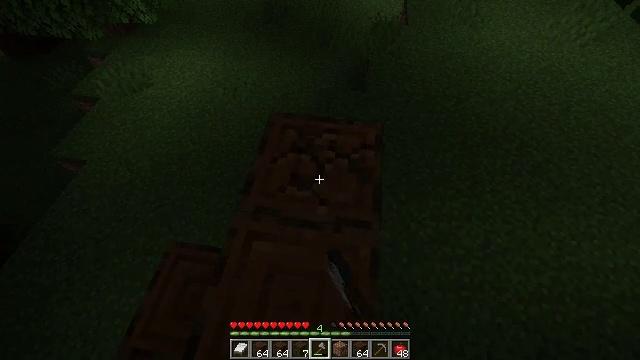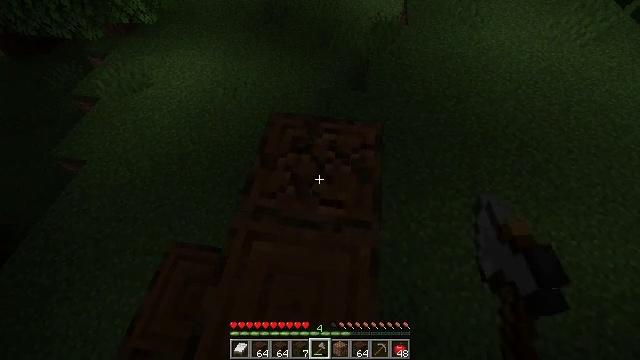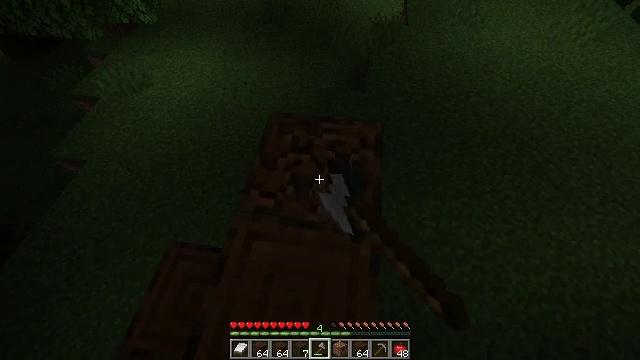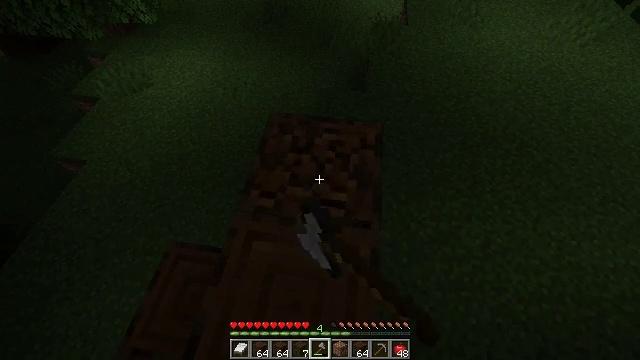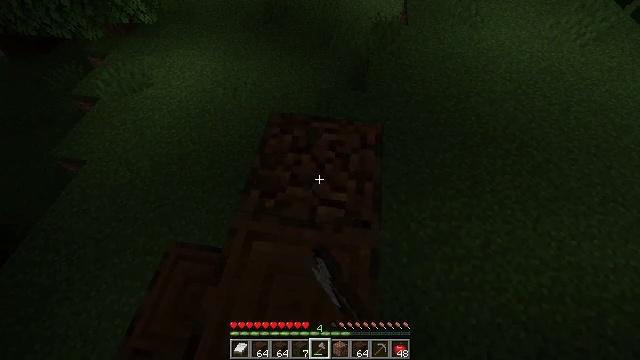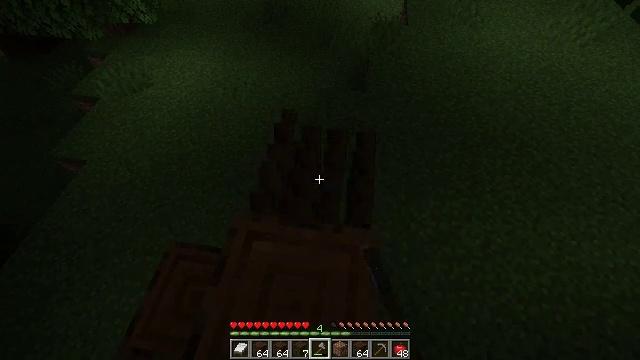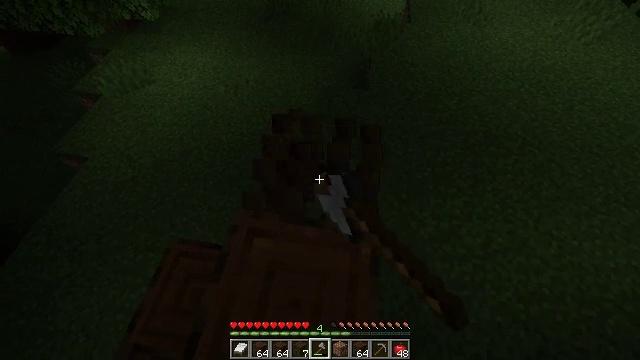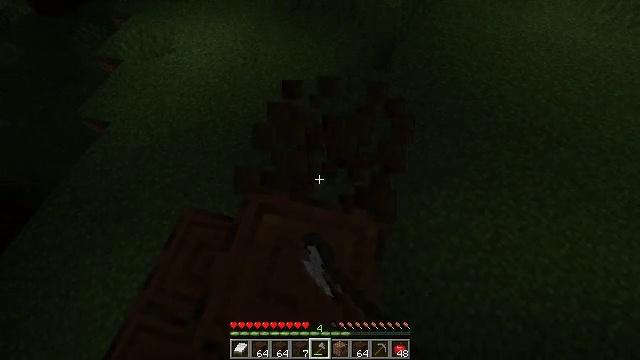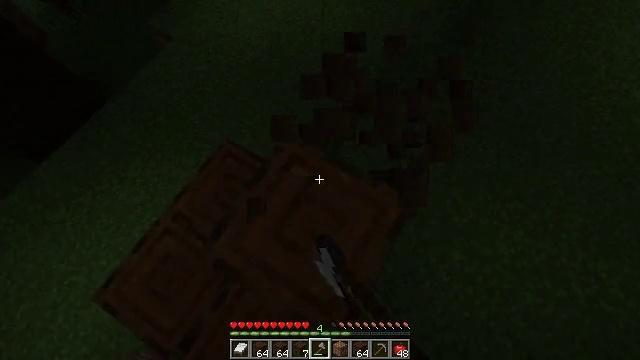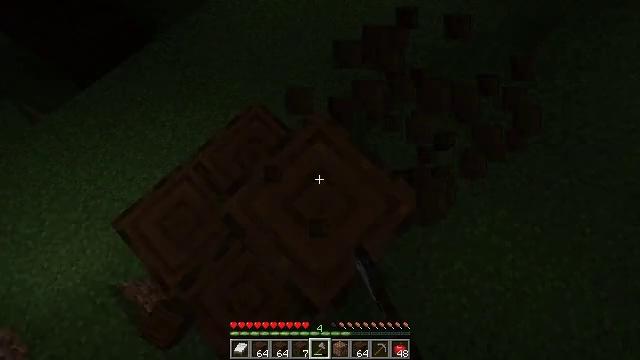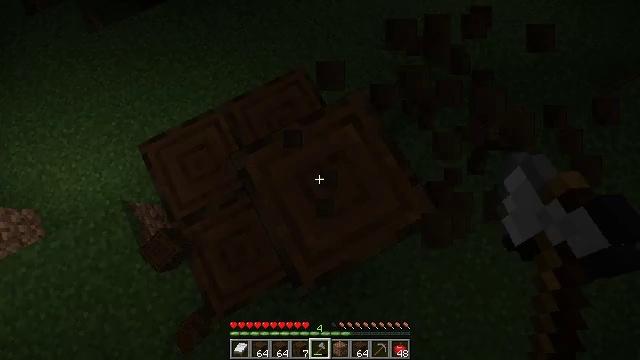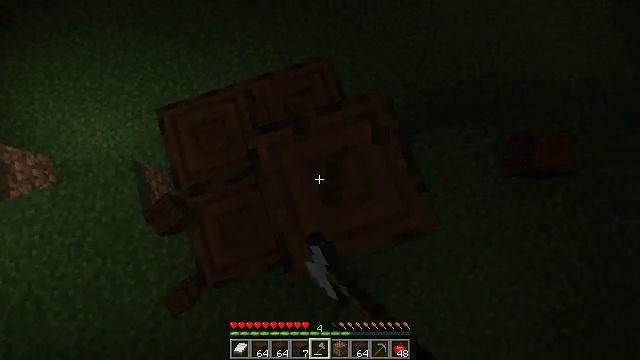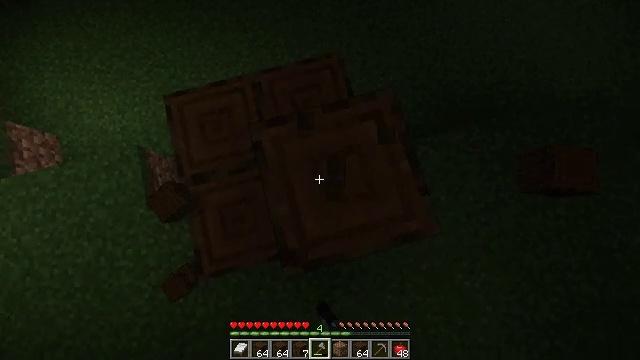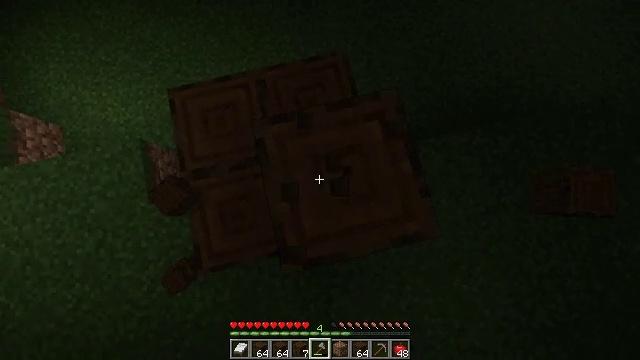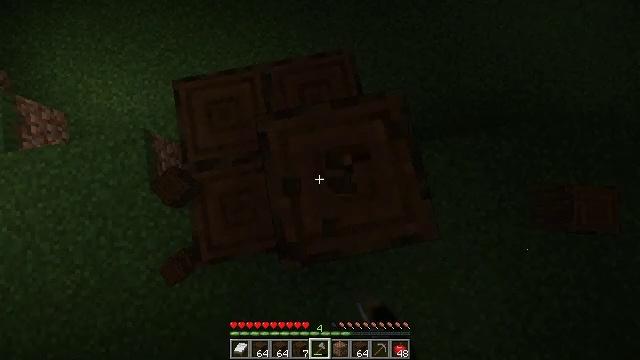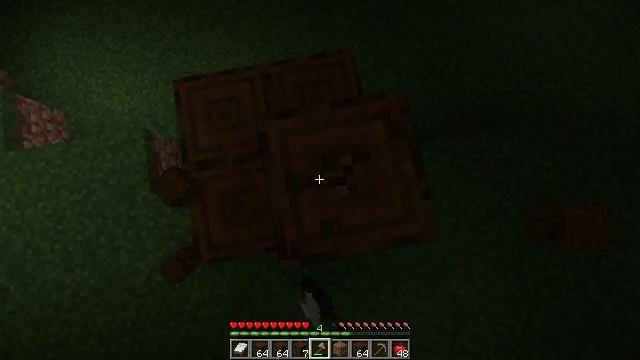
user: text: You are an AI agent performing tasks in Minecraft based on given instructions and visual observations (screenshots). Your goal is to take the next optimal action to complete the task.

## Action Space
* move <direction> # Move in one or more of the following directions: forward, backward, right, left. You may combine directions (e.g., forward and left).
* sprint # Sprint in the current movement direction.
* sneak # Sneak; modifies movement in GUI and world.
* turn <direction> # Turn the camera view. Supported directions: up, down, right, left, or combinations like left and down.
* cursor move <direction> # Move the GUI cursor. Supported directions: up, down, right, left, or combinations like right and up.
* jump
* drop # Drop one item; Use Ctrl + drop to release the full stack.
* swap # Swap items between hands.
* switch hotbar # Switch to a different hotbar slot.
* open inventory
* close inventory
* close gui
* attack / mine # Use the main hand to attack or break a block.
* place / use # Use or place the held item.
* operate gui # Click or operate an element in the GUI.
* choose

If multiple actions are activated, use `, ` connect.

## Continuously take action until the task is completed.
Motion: motion action
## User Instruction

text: Mine the dark oak log from a tree.
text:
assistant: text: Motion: attack / mine
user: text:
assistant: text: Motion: attack / mine
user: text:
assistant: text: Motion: attack / mine
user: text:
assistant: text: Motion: attack / mine
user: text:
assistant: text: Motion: attack / mine
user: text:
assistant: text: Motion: attack / mine
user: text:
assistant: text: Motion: turn left and down, attack / mine
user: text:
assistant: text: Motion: turn left and down, attack / mine
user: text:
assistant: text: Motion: turn left and down, attack / mine
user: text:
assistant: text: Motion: turn left and down, attack / mine
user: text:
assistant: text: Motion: turn left and down, attack / mine
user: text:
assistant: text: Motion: turn left, attack / mine
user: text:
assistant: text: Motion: turn left, attack / mine
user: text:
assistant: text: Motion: turn left, attack / mine
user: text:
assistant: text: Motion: attack / mine
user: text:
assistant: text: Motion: attack / mine
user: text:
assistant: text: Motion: attack / mine
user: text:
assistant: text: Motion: attack / mine
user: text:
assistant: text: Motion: turn left, attack / mine
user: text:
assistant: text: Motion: turn left, attack / mine
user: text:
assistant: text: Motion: attack / mine
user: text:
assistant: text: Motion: attack / mine
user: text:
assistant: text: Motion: attack / mine
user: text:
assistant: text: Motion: attack / mine
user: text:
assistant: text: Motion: attack / mine
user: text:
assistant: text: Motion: attack / mine
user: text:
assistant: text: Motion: turn left and up, attack / mine
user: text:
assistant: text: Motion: turn left and up, attack / mine
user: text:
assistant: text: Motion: turn left and up, attack / mine
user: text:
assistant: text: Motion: turn left and up, attack / mine